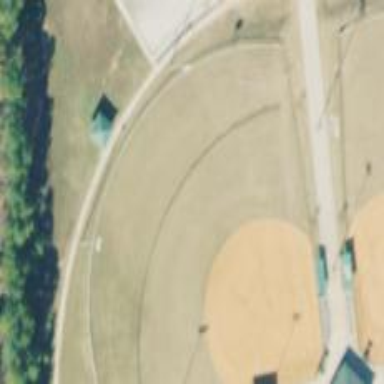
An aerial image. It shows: Baseball pitch for leisure land.